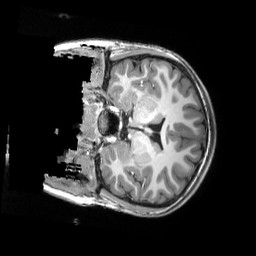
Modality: T1w
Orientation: coronal